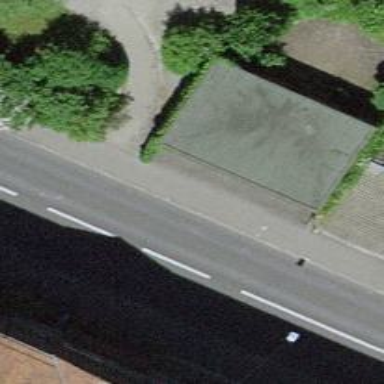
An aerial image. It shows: Group of garages.